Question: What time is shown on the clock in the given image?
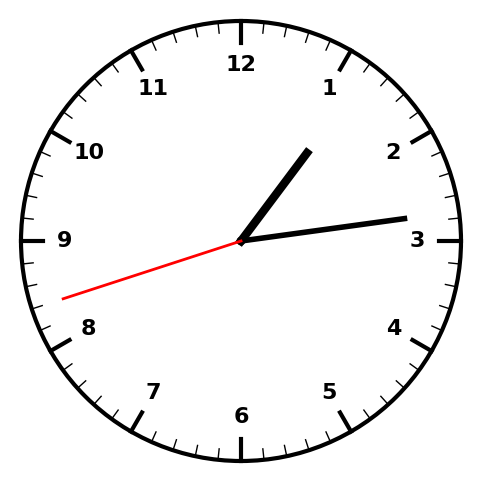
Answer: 01:13:42